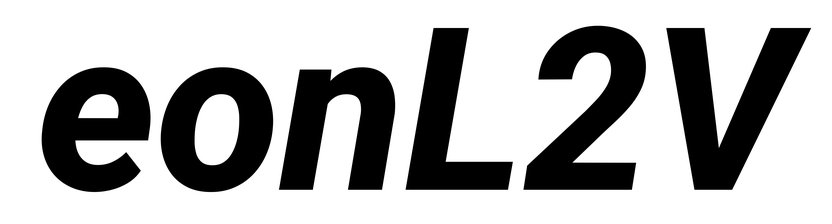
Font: Roboto-Italic_ExtraBold_Italic